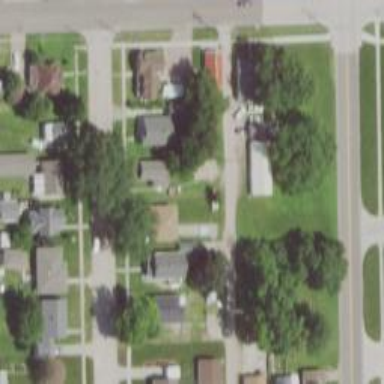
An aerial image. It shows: Alley classified as service road.